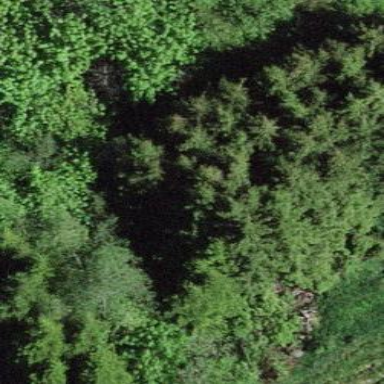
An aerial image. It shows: Forest area.